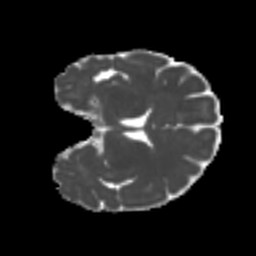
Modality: MD
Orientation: coronal
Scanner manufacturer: siemens
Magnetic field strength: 3 T
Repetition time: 4 s
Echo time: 0.0594 s